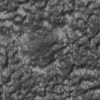
Label: not_dusty